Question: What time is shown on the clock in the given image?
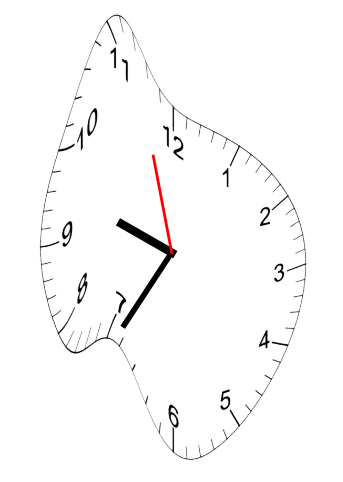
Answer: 09:34:57